Question: OK, here is my table/model structure: Models are associated approprately.

I am trying to query the for a given client id, with the date for a given sum of value as the array key.
I having consulted the docs I have produced the following parameters for my query in the Client model:
'''
$findParameters = array(
'conditions' => array(
'Account.client_id' => $clientId,
'Holding.holding_date = LAST_DAY(Holding.holding_date)', //gets month-end dates only
'MONTH(Holding.holding_date)' => array(3,6,9,12) //Use for quarter-end dates
),
'fields' => array(
'Holding.holding_date',
'SUM(Holding.value) AS portfolio_value'
),
'group' => array('Holding.holding_date')
);
'''
When I run the query by doing
'''
$holdings = $this->Account->Holding->find( 'all', $findParameters );
'''
I get a result like this:
'''
Array
(
[0] => Array
(
[Holding] => Array
(
[holding_date] => 2009-12-31
)
[0] => Array
(
[portfolio_value] => 273239.07
)
)
[1] => Array
(
[Holding] => Array
(
[holding_date] => 2010-03-31
)
[0] => Array
(
[portfolio_value] => 276625.28
)
)
...
'''
Which is great but I want the result in an array like this:
'''
Array (
[2009-12-31] => 273239.07
[2010-03-31] => 276625.28
...
)
'''
So I try doing:
'''
$holdings = $this->Account->Holding->find( 'list', $findParameters )
'''
But I get the error:
'''
Error: SQLSTATE[42S22]: Column not found: 1054 Unknown column 'Account.client_id' in 'where clause'
'''
The query looks as if it is no longer performing the joins on the tables. Any idea why, given it works fine if I use 'all' instead of 'list'? And how to get my desired result?
---
EDIT: I have acheived my result using Cake's 'hash' class but was wondering if a direct query is a superior and more efficient method.
My method:
'''
$holdings = $this->Account->Holding->find( 'all', $findParameters );
$values = Hash::extract($result, '{n}.0.portfolio_value');
$dates = Hash::extract($result, '{n}.Holding.holding_date');
$result = array_combine($dates, $values);
return $result;
'''
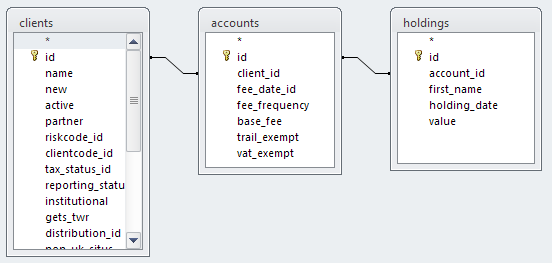
Answer: ## General comment
CakePHP's ORM is great for easy find queries (including 'group by' 'sort'...). When it comes to more advanced stuff, you'll need either to process the data retrieved in PHP or make <URL>.
## About Associative Arrays
<URL> will always return an associative array. The other find methods will return different kind of arrays, but you won't be able to get the result you're looking for using out-of-the box Model functions.
## About fields not being added to the correct subarray
To get your field properly displayed together when you have 'SUM()', 'AVG()' or 'COUNT()' you can read here <URL>
## How to extract/format arrays in CakePHP
The easiest way would be to use the <URL> class to extract and format the data the way you want.
Using <URL> you could achieve what you're looking for like this :
'''
$result = Hash::combine($holdings, '{n}.Holding.holding_date', '{n}.0.portfolio_value');
'''